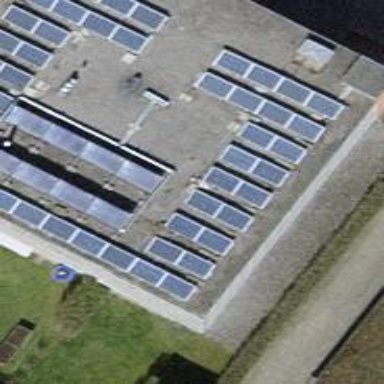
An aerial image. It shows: Solar power generator.